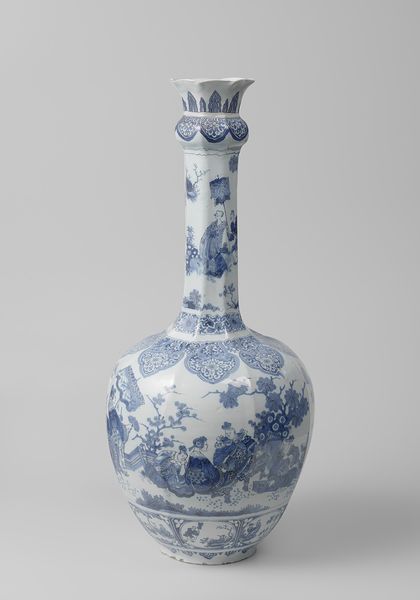
Titel: Vaas
Künstler: De Grieksche A
Standort: Amsterdam
Institution: Rijksmuseum
Schlagwörter: blau, szene, weiss, vase, verzierung, porzellan, delft, delfter porzellan